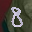
Label: 8